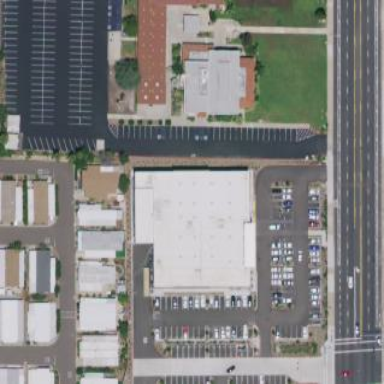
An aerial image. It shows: Supermarket located in building.